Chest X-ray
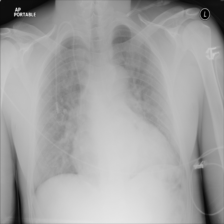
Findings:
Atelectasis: negative
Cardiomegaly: positive
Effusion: negative
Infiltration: negative
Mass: negative
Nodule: negative
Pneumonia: negative
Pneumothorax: negative
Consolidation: negative
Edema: negative
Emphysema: negative
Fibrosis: negative
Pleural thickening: negative
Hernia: negative